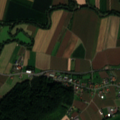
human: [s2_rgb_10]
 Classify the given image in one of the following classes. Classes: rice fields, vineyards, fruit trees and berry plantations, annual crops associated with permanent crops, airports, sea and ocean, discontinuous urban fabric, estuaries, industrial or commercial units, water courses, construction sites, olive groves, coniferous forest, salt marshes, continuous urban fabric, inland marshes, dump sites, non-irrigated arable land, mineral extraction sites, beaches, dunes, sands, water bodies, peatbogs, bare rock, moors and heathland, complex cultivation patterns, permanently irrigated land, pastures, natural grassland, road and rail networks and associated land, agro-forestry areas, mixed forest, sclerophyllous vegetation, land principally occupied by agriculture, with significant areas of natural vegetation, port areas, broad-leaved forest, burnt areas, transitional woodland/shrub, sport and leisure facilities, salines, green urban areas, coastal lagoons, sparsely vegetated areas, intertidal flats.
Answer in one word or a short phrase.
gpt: discontinuous urban fabric, non-irrigated arable land, complex cultivation patterns, land principally occupied by agriculture, with significant areas of natural vegetation, broad-leaved forest